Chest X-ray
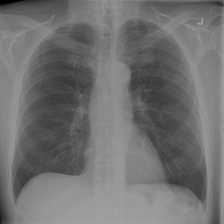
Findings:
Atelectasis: negative
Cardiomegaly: negative
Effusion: negative
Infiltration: negative
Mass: negative
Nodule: negative
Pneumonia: negative
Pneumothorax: negative
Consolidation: negative
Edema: negative
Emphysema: negative
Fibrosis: negative
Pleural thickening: negative
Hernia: negative